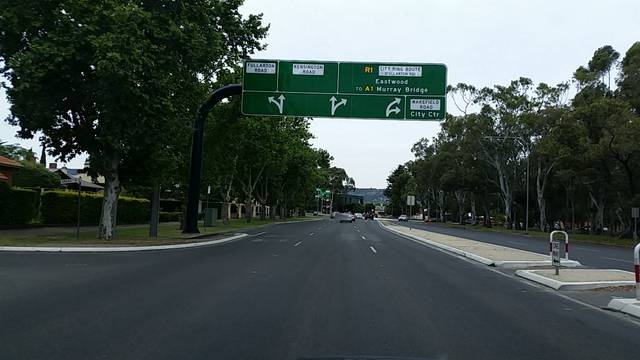
Region: Australia
Coordinates: -34.927, 138.621